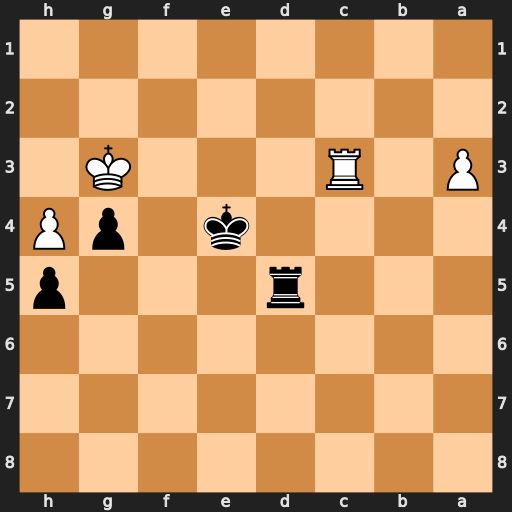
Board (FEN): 8/8/8/3r3p/4k1pP/P1R3K1/8/8
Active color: b
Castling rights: -
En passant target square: -
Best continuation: Rd3+ Rxd3 Kxd3